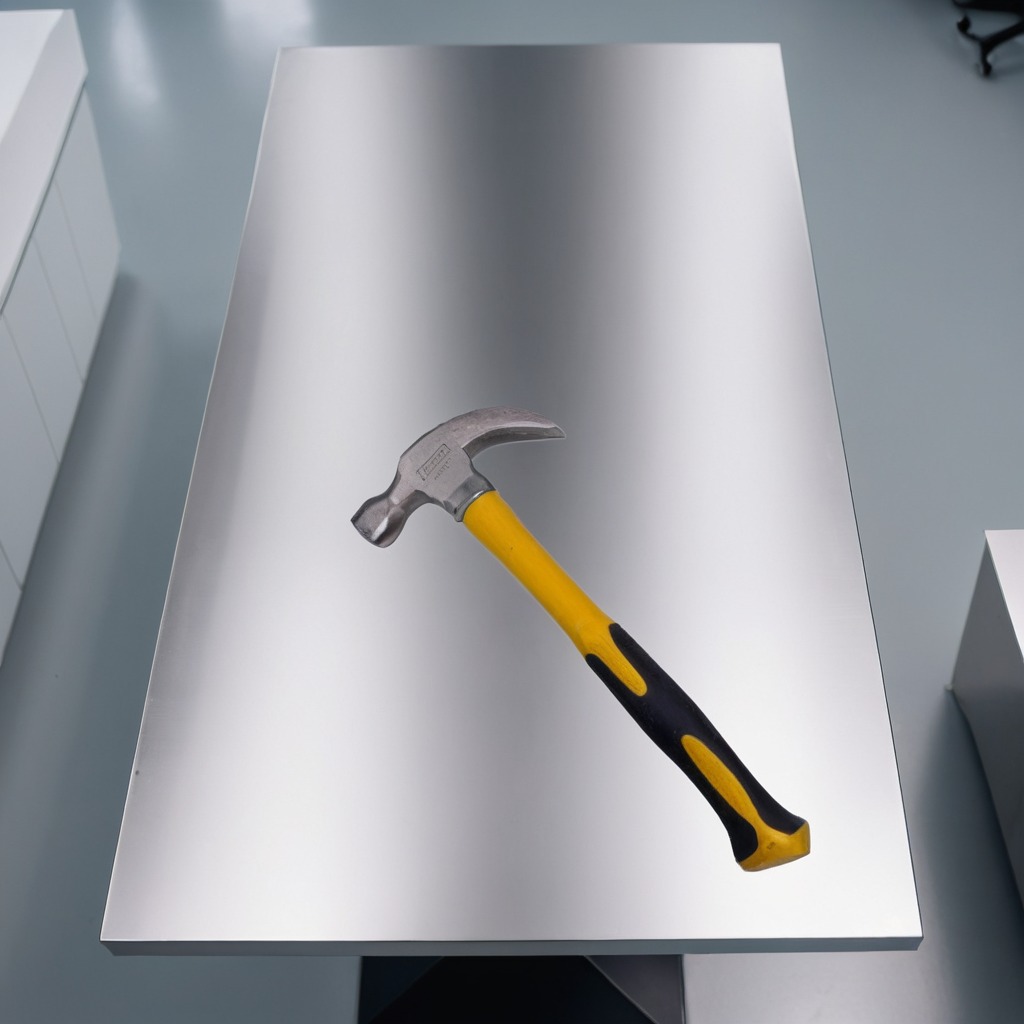
A hammer is lying on the stainless steel table.